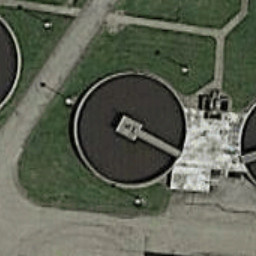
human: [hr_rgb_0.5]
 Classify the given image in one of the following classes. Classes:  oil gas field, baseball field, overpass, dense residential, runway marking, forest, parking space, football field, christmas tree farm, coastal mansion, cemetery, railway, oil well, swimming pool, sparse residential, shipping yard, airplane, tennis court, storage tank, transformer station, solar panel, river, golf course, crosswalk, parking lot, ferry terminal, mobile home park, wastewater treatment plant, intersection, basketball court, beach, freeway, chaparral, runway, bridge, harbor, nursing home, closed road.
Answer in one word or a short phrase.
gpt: wastewater treatment plant